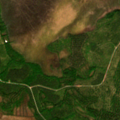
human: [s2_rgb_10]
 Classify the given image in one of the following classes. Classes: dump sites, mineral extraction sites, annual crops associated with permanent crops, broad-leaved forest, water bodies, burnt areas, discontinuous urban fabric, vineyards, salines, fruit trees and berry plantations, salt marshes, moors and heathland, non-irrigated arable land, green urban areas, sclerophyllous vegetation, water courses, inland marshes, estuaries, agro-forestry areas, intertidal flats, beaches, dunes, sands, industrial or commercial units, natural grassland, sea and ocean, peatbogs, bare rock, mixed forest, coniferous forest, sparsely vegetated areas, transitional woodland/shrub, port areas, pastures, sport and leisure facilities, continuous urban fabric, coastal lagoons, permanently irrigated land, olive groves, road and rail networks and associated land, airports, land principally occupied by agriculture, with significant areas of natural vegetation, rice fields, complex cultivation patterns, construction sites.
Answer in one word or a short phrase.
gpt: broad-leaved forest, mixed forest, peatbogs